Question: I've got an application which records audio from the microphone and then performs some post-processing on the audio in realtime, so I must use the 'AudioRecord' class instead of the standard 'MediaRecorder'. My code for recording is as such:
'''
DataOutputStream dataOutputStreamInstance = new DataOutputStream(bufferedStreamInstance);
android.os.Process.setThreadPriority(android.os.Process.THREAD_PRIORITY_URGENT_AUDIO);
int bufferSize = AudioRecord.getMinBufferSize((int)sampleRate, channelConfiguration, DEFAULT_AUDIO_ENCODING) * 2;
short[] microphoneBuffer = new short[bufferSize];
float[] processingBuffer = new float[bufferSize];
short[] outputBuffer = new short[bufferSize];
AudioRecord microphoneRecorder = new AudioRecord(MediaRecorder.AudioSource.MIC, 44100, AudioFormat.CHANNEL_CONFIGURATION_MONO, AudioFormat.ENCODING_PCM_16BIT, bufferSize);
microphoneRecorder.startRecording();
while(isRecording) {
synchronized(mutex) { ... check for pause condition, wait, etc. ... }
int numSamplesRead = microphoneRecorder.read(microphoneBuffer, 0, bufferSize);
// Convert 16-bit short data to floating point
getFloatingPointBufferFromPcmData(microphoneBuffer, processingBuffer, bufferSize);
doProcessingStuff(processingBuffer, bufferSize);
if(numSamplesRead == AudioRecord.ERROR_INVALID_OPERATION) {
throw new IllegalStateException("read() returned AudioRecord.ERROR_INVALID_OPERATION");
}
else if(numSamplesRead == AudioRecord.ERROR_BAD_VALUE) {
throw new IllegalStateException("read() returned AudioRecord.ERROR_BAD_VALUE");
}
try {
// Dump the output to the target file in 16-bit short format
getShortPcmBufferFromFloatingPointData(processingBuffer, outputBuffer, bufferSize);
for(int bufferIndex = 0; bufferIndex < numSamplesRead; bufferIndex++) {
dataOutputStreamInstance.writeShort(outputBuffer[bufferIndex]);
}
}
catch(Exception e) {
Log.e("MyApp", "Error while writing audio data to file: " + e.getMessage());
e.getStackTrace();
}
}
microphoneRecorder.stop();
'''
The above code works fine, and I can actually record audio from the device, and I hear my voice and such. The problem is that after some seconds, a very strange pattern of distortion starts to emerge until the entire signal is drowned out. Here's a screenshot of a recording of silence which I made by putting some tape over the mic and let the app record for a minute or so:

The original wave file can be <URL>.
The problem is definitely due to my effect processing code, as I have tried commenting it out and get the same results in both cases. I have scoured the web for other code or people who might be experiencing similar problems, but haven't found anything.
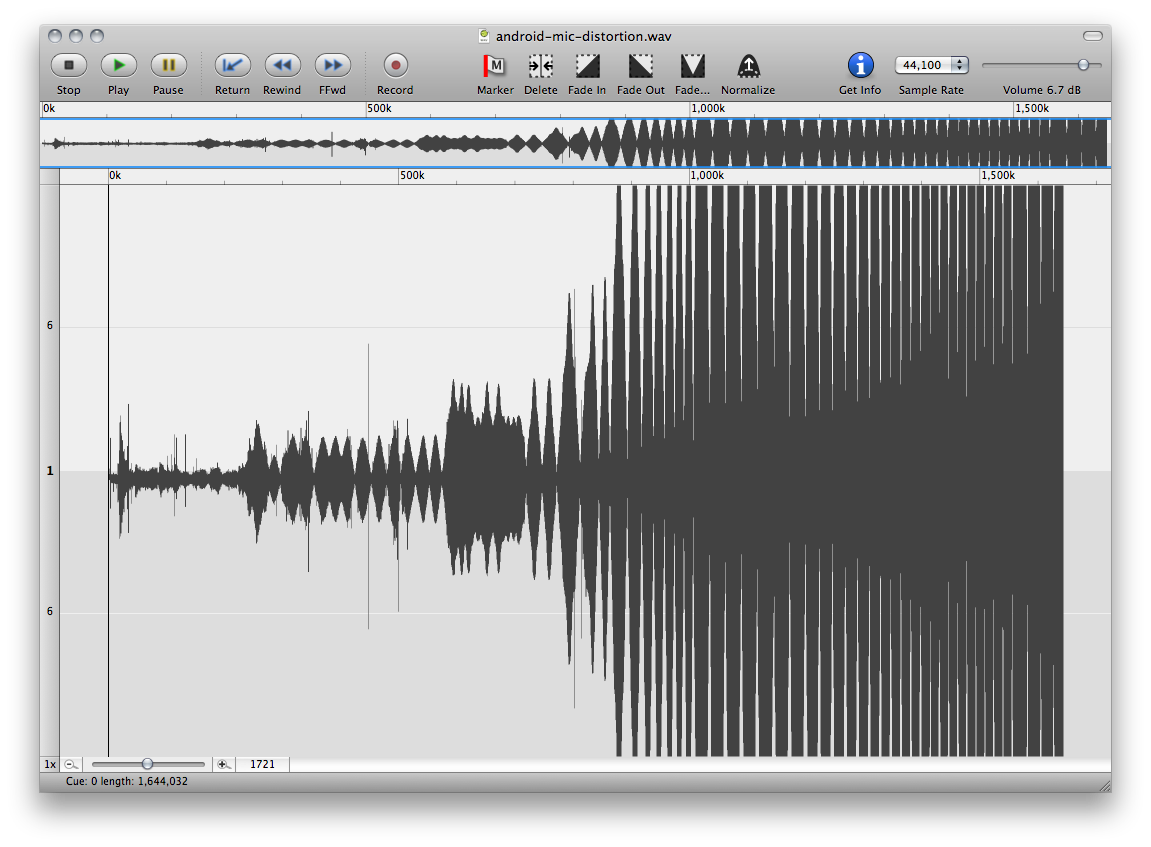
Answer: Bah, actually the problem was no fault of Android's -- it was caused by the software I was using to convert the raw PCM data to WAV format. There is evidently some error in endian conversion, since the ARM chips are big endian and WAV is little endian. When we tried opening the raw PCM files in Audacity, they looked fine.